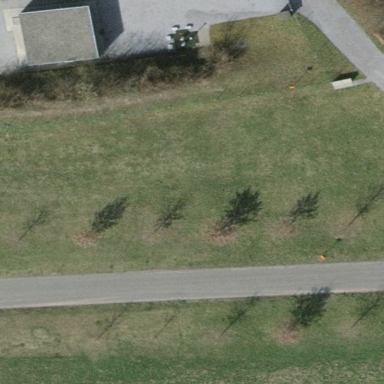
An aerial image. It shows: Grassy archery pitch designated for leisure land use.